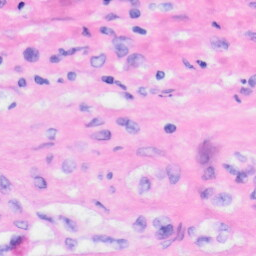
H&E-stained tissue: Liver